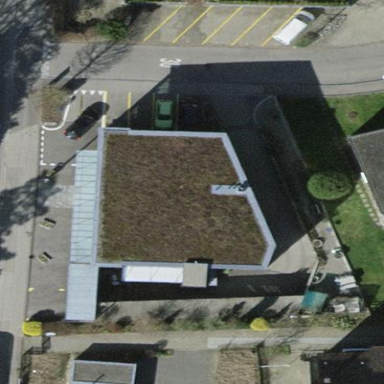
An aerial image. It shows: Flat-roofed retail building.